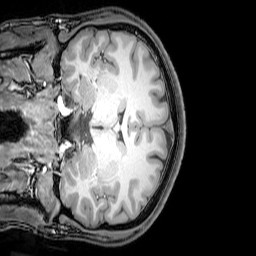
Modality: T1w
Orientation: coronal
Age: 23
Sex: male
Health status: healthy
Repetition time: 0.081 s
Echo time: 0.037 s